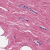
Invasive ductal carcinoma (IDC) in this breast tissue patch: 0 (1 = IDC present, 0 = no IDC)